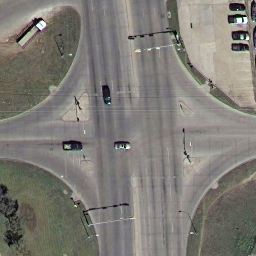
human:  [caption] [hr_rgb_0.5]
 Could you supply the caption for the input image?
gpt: A big intersection with some cars .

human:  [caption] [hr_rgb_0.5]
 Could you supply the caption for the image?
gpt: An intersection with some cars on the road .

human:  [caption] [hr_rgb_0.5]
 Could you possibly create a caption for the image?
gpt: A big intersection  with some plants and cars at the corners .

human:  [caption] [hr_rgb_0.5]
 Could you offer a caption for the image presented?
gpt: An intersection with some cars and plants at the corners .

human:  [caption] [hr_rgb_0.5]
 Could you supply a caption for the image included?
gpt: An intersection with two roads vertical to each other .